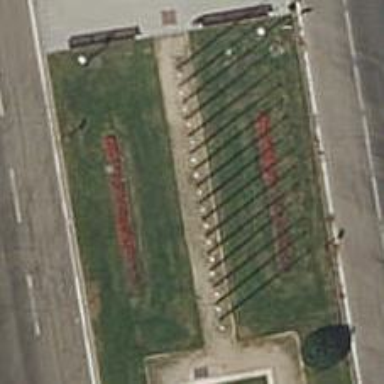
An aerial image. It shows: Flagpole structure.